Question: I have rendered a tree with two kind of nodes .
1. Leaf Nodes
2. Parent Nodes

One - represents a parent node .
Two, Three - Represents leaf nodes .
And do i need to write two separate editors ?
One for the parent nodes and one for the leaf nodes ?
Hoa can i accomplish this ?
How do i write a new renderer for rendering two different kind of nodes ? And the corresponding Editor for them ?
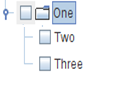
Answer: Just create two separate 'TreeCellEditor' implementation and merge them together with the class like this:
'''
public class TreeCellEditorDelegate extends DefaultTreeCellEditor {
private final TreeCellEditor editorParent;
private final TreeCellEditor editorLeaf;
public TreeCellEditorDelegate(
final JTree tree,
final DefaultTreeCellRenderer renderer,
final TreeCellEditor editorParent,
final TreeCellEditor editorLeaf) {
super(tree, renderer);
this.editorParent = editorParent;
this.editorLeaf = editorLeaf;
}
@Override
public Component getTreeCellEditorComponent(
final JTree tree,
final Object value,
final boolean isSelected,
final boolean expanded,
final boolean leaf,
final int row) {
if (leaf)
return editorLeaf.getTreeCellEditorComponent(tree, value, isSelected, expanded, true, row);
else
return editorParent.getTreeCellEditorComponent(tree, value, isSelected, expanded, false, row);
}
}
'''